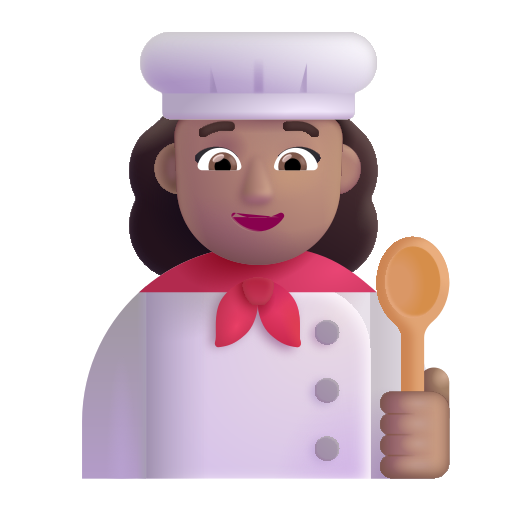
woman cook color